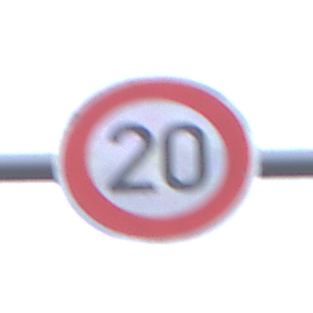
Verkehrszeichen: Geschwindigkeit20
Umgebung: Outdoor, Nature
Tageszeit: SunriseSunset
Wetter: Overcast
Licht: Natural
Jahreszeit: NotSpecified
Kontrast: LowContrast